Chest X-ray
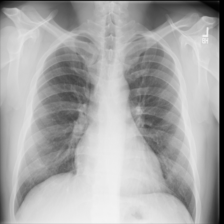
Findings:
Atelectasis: negative
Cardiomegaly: negative
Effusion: negative
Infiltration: negative
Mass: negative
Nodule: negative
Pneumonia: negative
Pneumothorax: negative
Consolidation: negative
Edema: negative
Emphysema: negative
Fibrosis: negative
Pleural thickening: negative
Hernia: negative